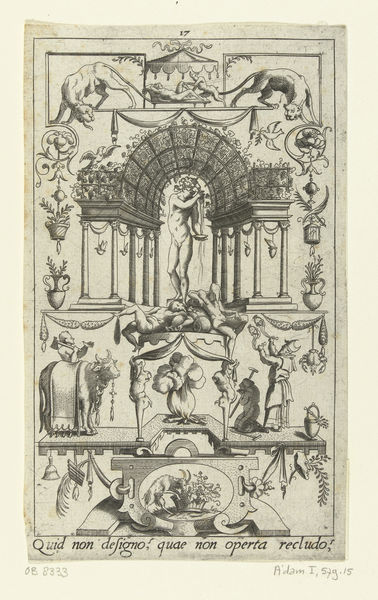
Titel: Bacchus onder een pergola
Künstler: René Boyvin
Standort: Amsterdam
Institution: Rijksmuseum
Schlagwörter: mann, menschen, frau, hunde, tiere, buch, torbogen, seite, buchdeckel, ochse, mensch und tier